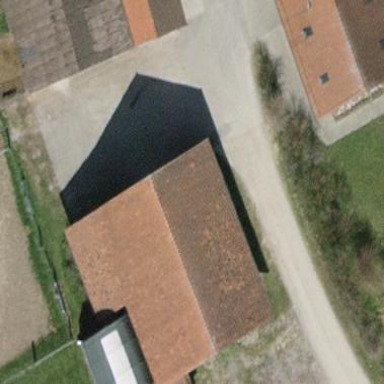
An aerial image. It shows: Farm auxiliary building.